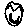
Label: smiley face